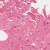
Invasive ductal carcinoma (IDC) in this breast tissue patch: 0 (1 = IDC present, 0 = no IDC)